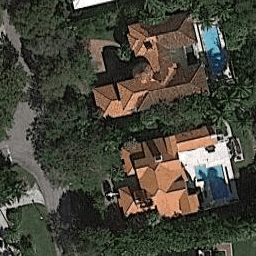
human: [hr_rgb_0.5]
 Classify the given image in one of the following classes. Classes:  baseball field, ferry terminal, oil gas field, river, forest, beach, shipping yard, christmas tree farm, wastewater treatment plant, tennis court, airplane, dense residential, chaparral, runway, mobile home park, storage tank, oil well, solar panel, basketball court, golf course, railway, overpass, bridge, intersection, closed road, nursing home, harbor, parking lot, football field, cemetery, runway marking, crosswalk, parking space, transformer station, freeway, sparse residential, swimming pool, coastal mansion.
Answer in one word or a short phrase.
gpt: coastal mansion